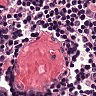
Metastatic tissue present: no